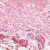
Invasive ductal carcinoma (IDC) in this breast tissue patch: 0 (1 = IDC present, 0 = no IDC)